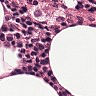
Metastatic tissue present: no